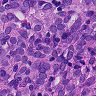
Metastatic tissue present: yes